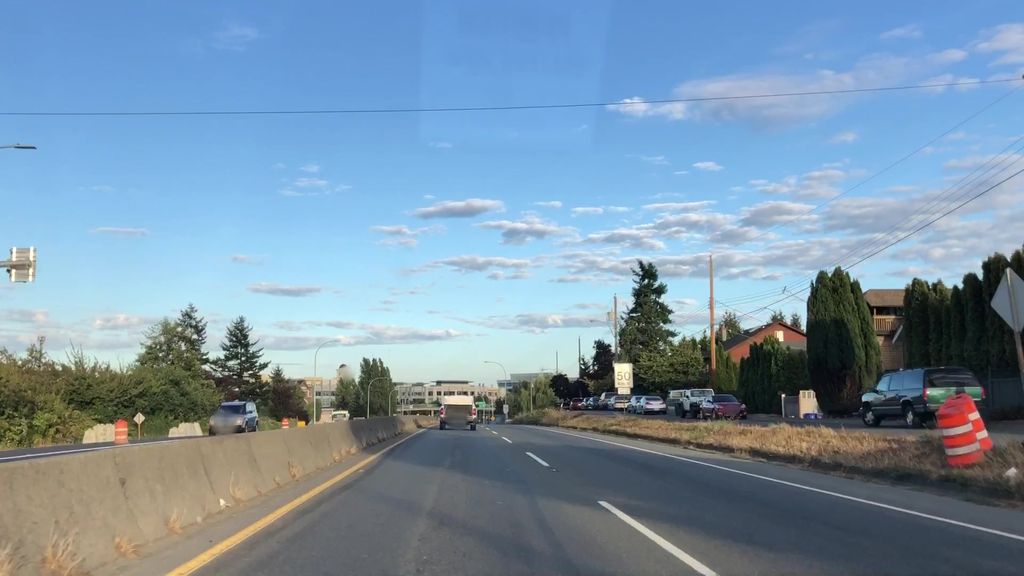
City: victoria